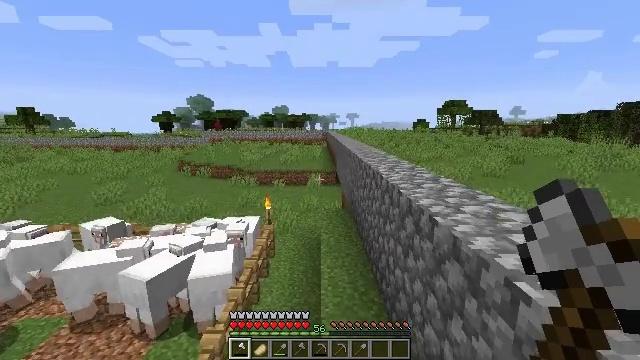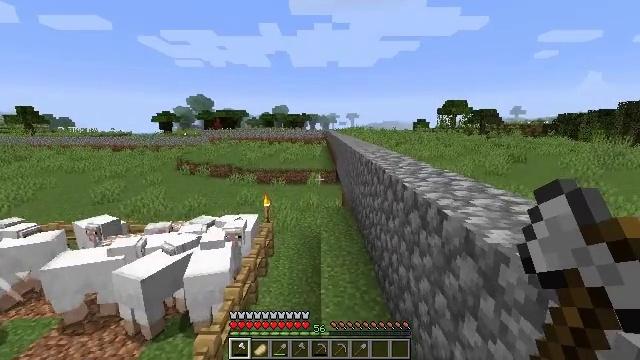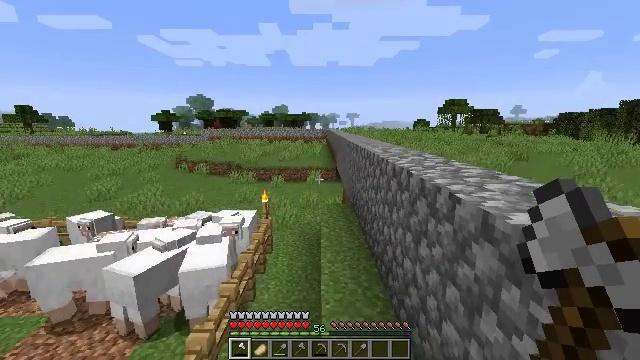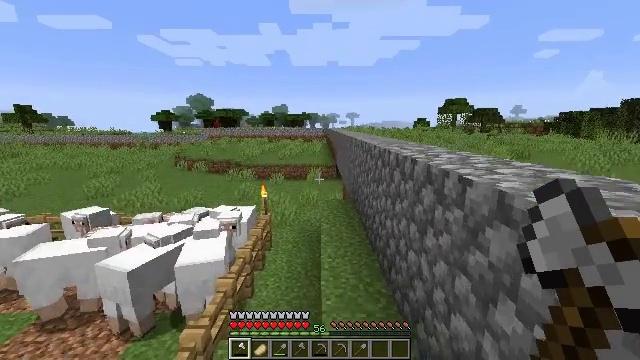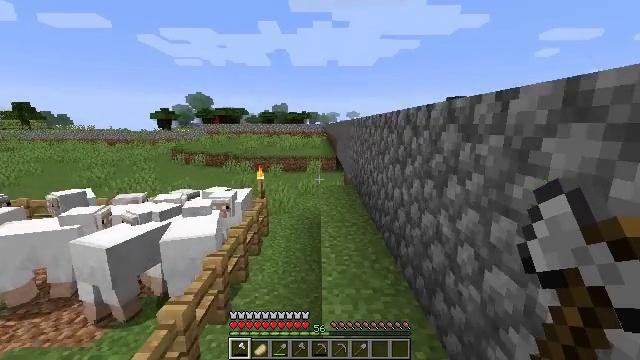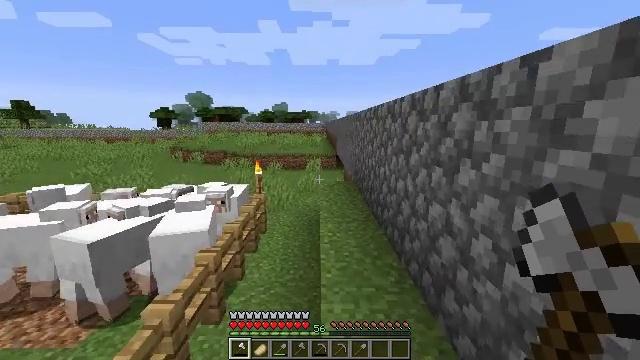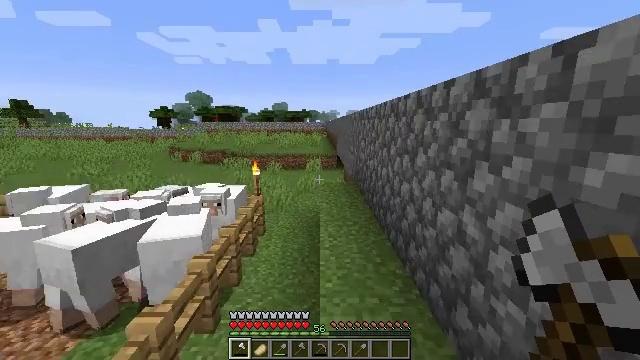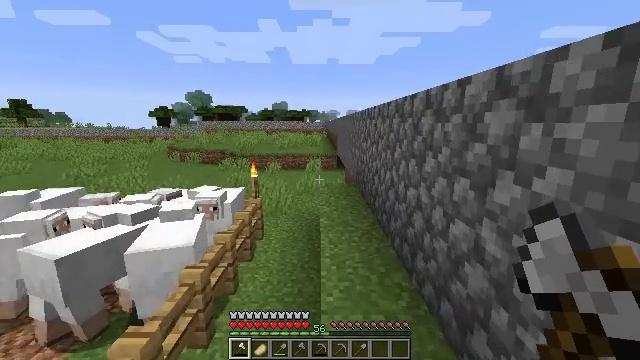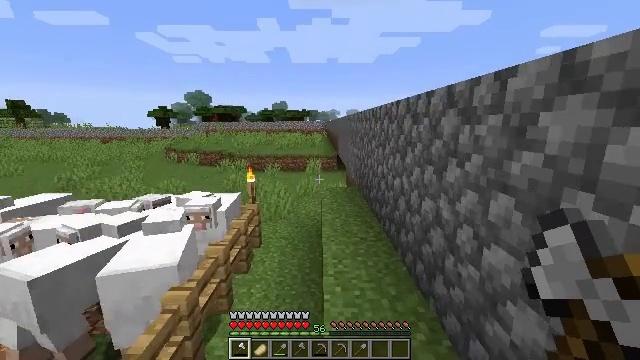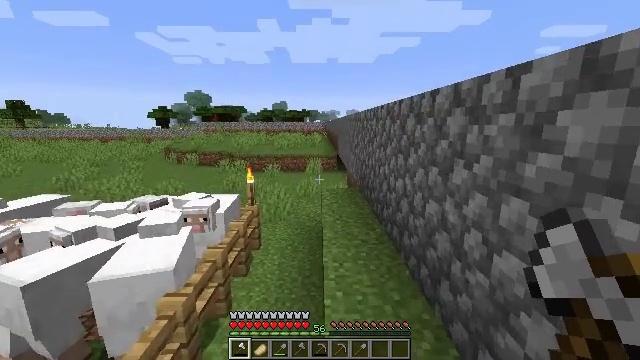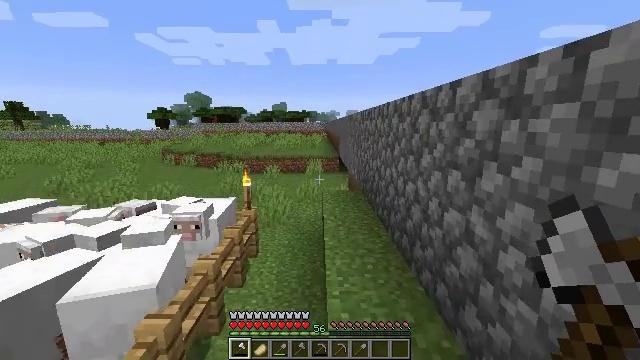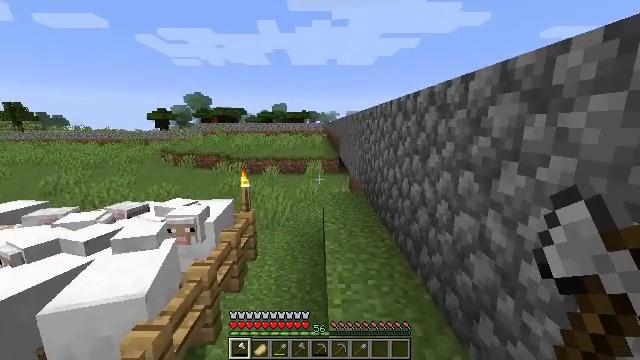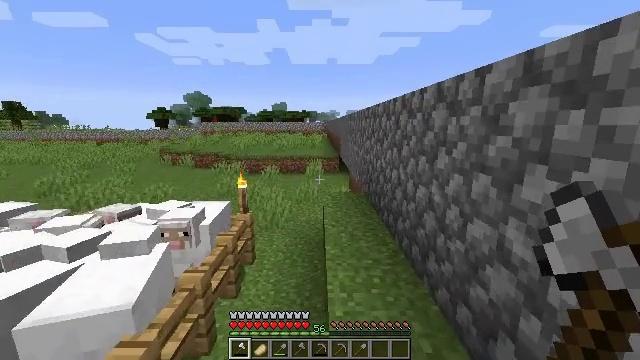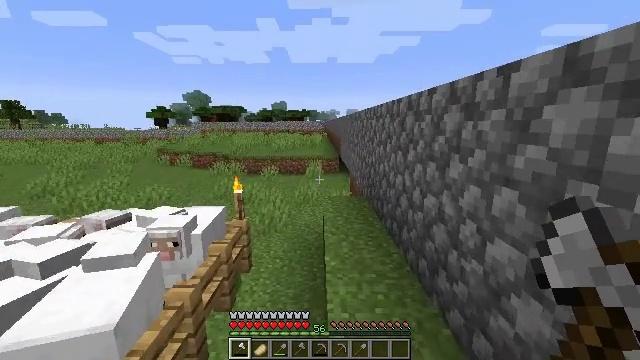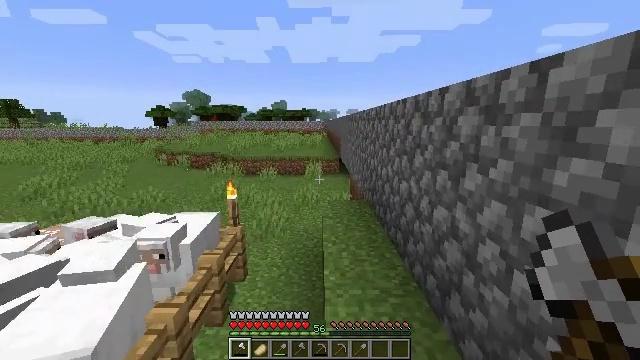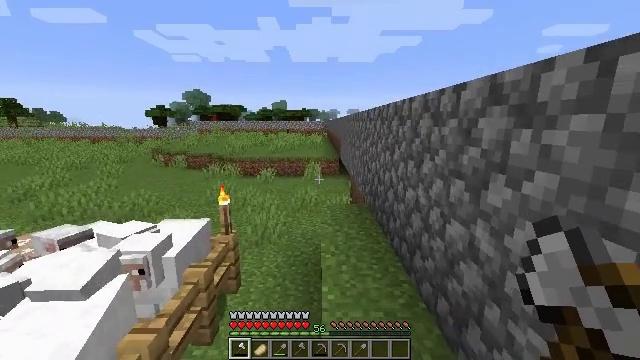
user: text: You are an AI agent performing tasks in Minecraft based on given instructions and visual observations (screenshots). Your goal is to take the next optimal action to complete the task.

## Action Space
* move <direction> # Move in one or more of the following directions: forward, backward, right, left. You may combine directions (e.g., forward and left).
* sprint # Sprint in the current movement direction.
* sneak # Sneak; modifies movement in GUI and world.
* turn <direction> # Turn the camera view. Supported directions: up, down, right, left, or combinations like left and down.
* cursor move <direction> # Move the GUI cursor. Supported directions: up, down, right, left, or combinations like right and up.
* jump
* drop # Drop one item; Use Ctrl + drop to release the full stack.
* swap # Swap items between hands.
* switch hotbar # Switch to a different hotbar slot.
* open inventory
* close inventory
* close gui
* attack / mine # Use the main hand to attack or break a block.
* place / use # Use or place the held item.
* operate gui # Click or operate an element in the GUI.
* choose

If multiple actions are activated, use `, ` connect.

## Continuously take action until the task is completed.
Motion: motion action
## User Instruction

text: Dig up clay found underwater.
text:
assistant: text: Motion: move forward
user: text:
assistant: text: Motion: move forward
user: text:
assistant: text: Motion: move forward
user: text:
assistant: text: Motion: move forward
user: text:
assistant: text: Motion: move forward
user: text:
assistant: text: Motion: move forward
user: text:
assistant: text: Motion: move forward
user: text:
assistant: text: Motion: move forward
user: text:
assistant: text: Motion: move forward
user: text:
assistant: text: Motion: move forward
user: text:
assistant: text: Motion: move forward
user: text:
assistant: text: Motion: move forward
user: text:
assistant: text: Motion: move forward
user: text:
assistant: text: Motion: move forward
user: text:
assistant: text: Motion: move forward
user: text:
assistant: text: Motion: move forward
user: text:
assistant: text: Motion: move forward
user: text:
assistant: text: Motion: move forward
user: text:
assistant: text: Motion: move forward
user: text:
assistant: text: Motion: move forward
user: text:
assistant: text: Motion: move forward
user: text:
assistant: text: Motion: move forward
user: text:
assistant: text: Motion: move forward
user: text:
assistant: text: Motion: move forward
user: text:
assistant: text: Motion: move forward
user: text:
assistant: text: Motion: move forward
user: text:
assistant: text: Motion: move forward
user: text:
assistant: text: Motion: move forward
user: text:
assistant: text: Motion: move forward
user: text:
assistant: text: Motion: move forward and move left